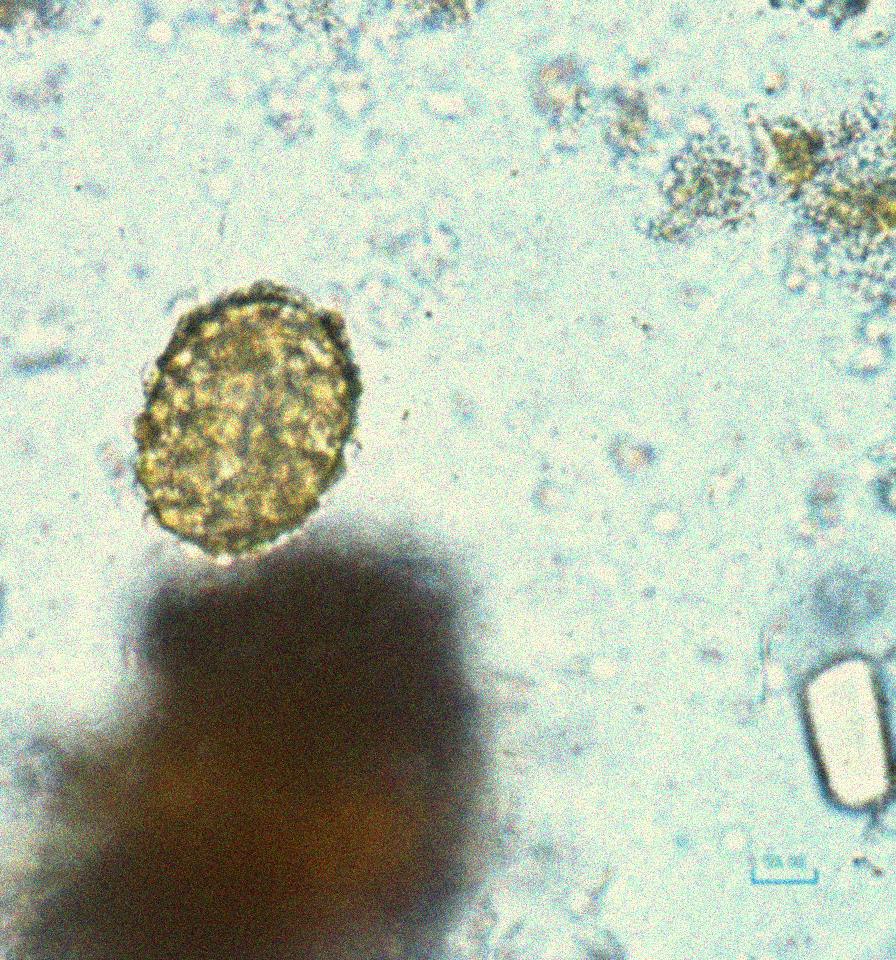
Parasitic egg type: Ascaris lumbricoides